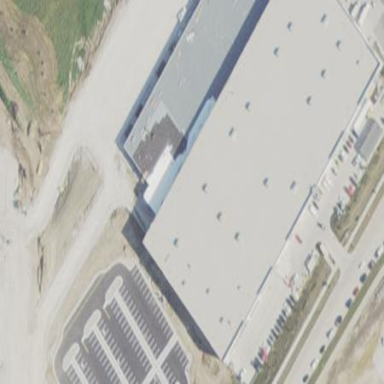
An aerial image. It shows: Building that serves as post depot.